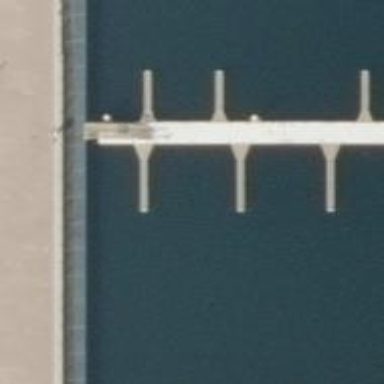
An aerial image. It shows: Man-made pier.